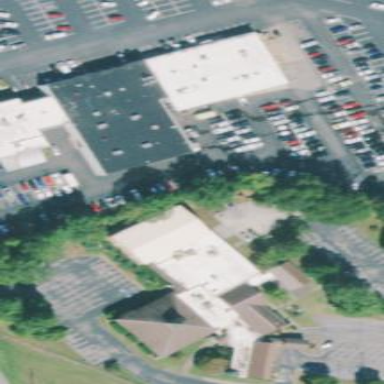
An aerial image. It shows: Building that houses car shop.